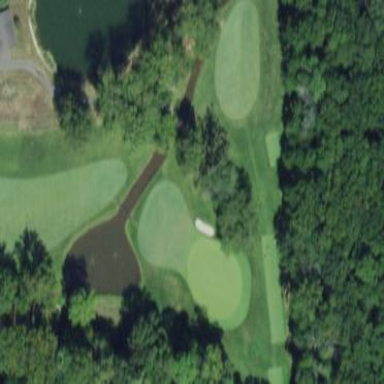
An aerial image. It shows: Grassy area designated as golf fairway.